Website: bh-photo
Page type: customer-info-address
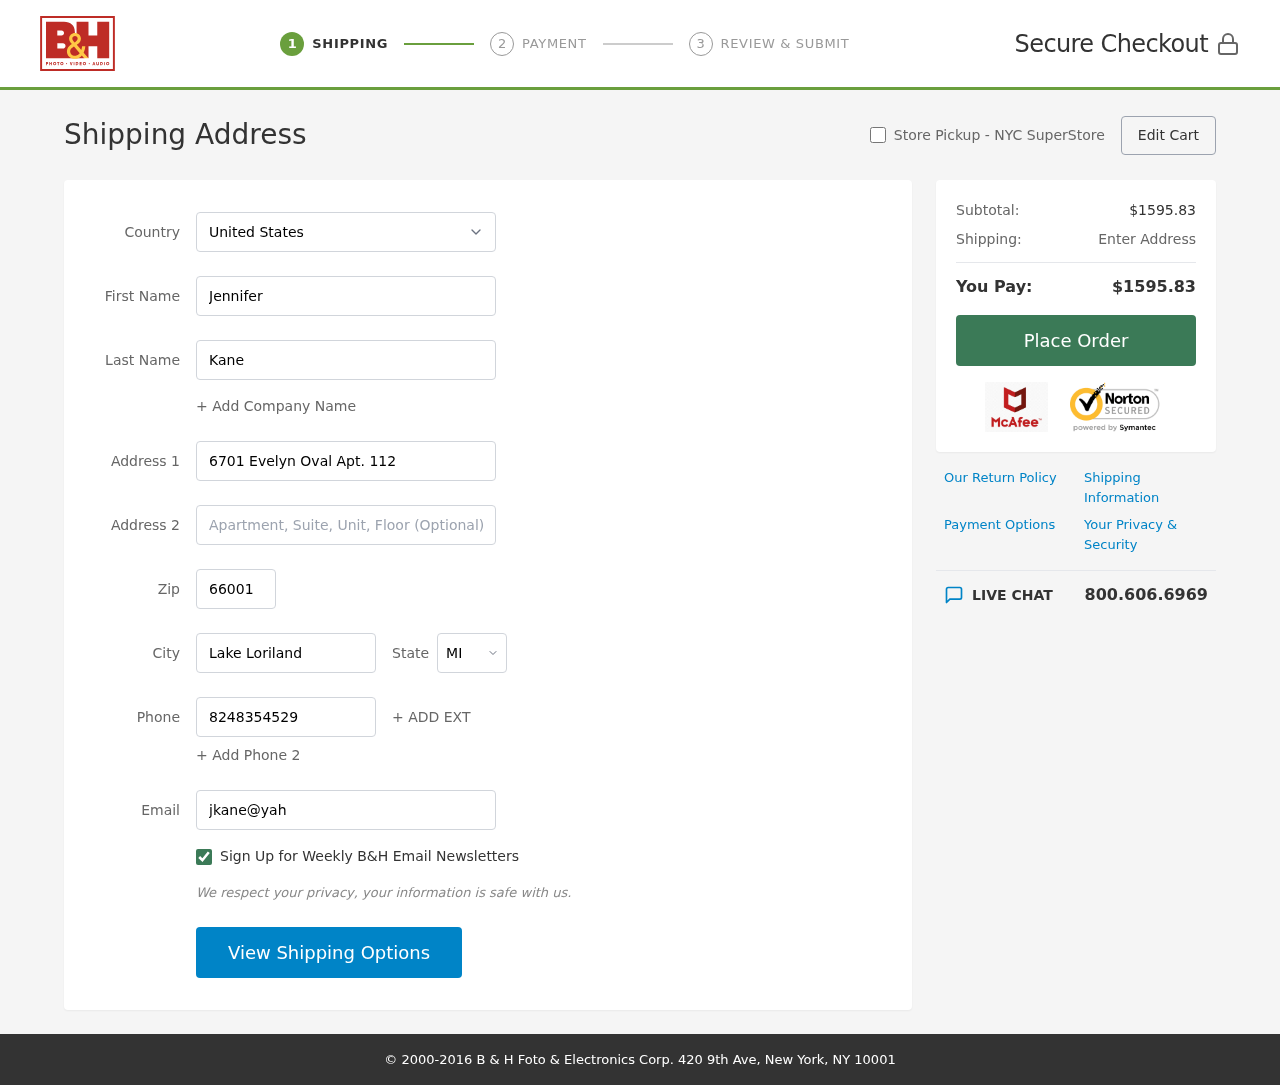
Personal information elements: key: PII_CITY
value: Lake Loriland
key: PII_COUNTRY
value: United States
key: PII_EMAIL
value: jkane@yahoo.com
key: PII_FIRSTNAME
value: Jennifer
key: PII_LASTNAME
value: Kane
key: PII_PHONE
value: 8248354529
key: PII_POSTCODE
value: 66001
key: PII_STATE_ABBR
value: MI
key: PII_STREET
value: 6701 Evelyn Oval Apt. 112
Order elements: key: ORDER_SUBTOTAL
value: $1595.83
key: ORDER_TOTAL
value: $1595.83